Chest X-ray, AP view. Patient: 50 years old, sex F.
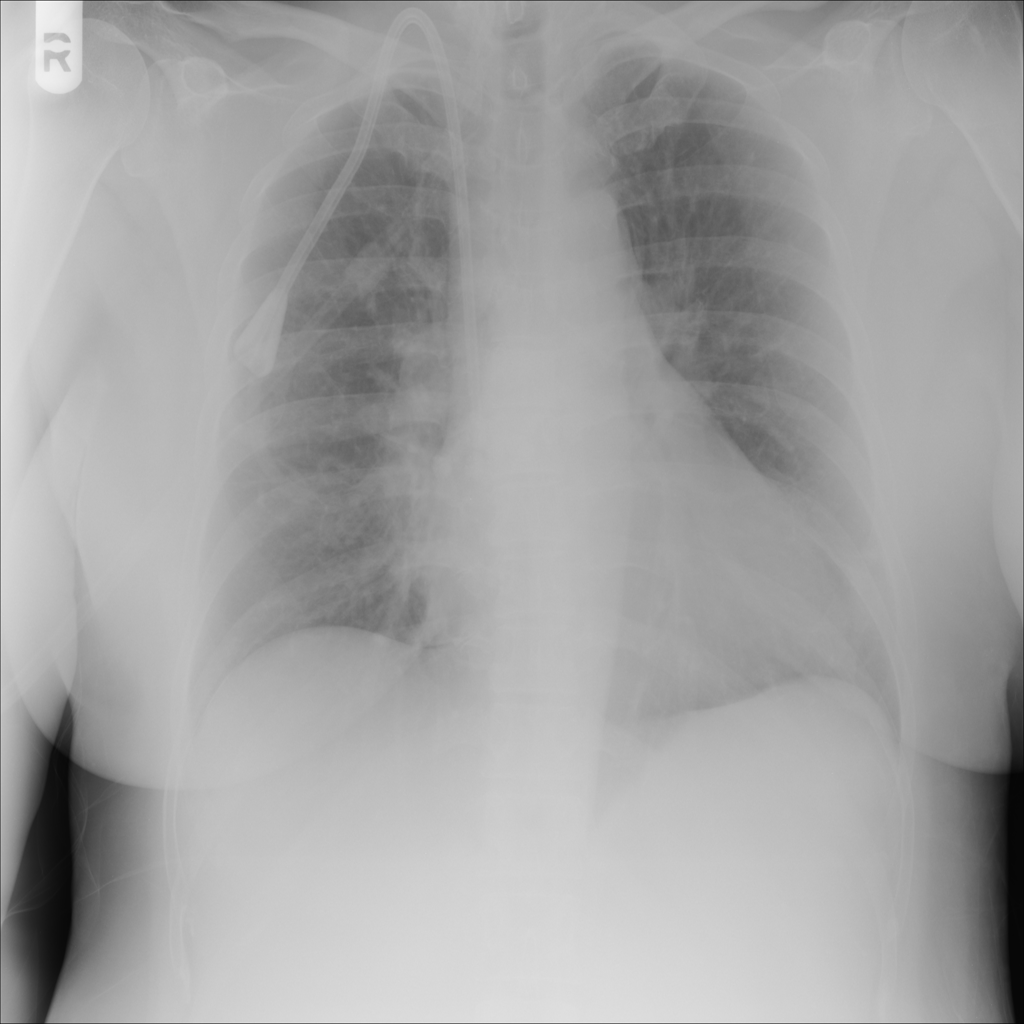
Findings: No Finding